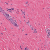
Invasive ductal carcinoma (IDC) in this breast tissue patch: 0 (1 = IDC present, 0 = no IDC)